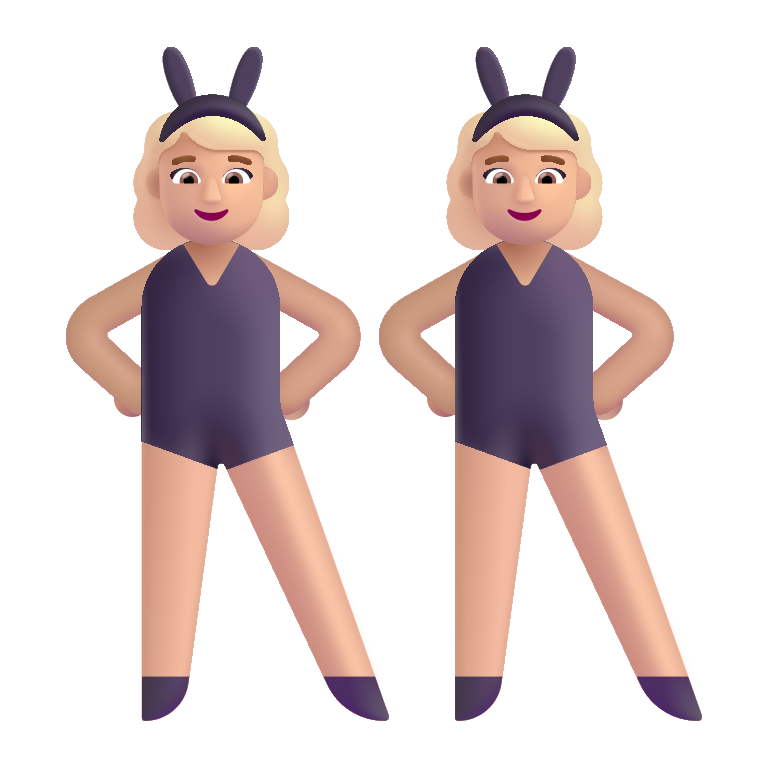
woman with bunny ears color  light